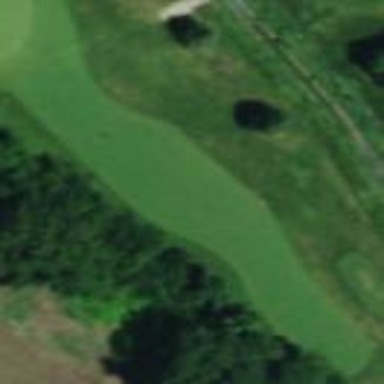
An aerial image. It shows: Well-maintained golf fairway within grassy area designated for the sport of golf.